高一 · 立体几何学
如图, 四棱雉 $P-A B C D$ 中, $M, N$ 分别为 $A C, P C$ 上的点, 且 $M N / /$ 平面 $P A D$, 则 ( )

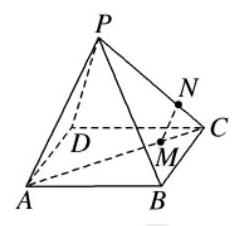
$M N / / P D$

B. $M N / / P A$

C. $M N / / A D$

D. 以上均有可能
答案: B